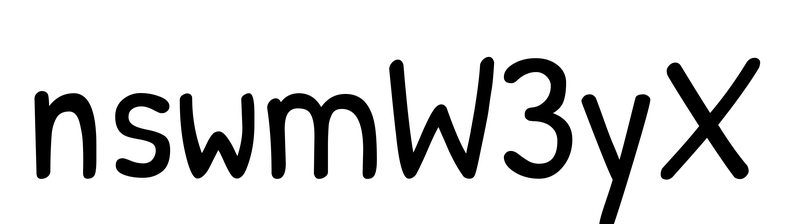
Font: PatrickHand-Regular